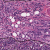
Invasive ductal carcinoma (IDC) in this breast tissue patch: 1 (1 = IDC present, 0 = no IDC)